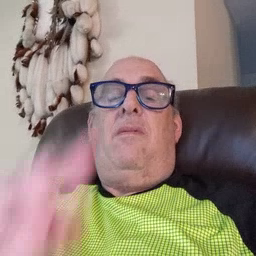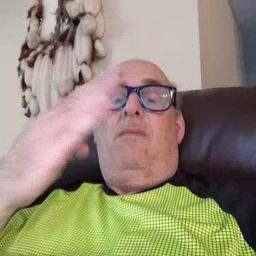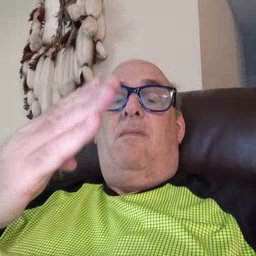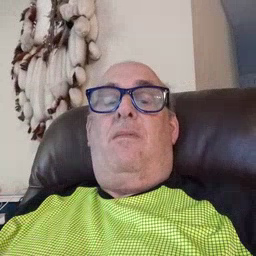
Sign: blue